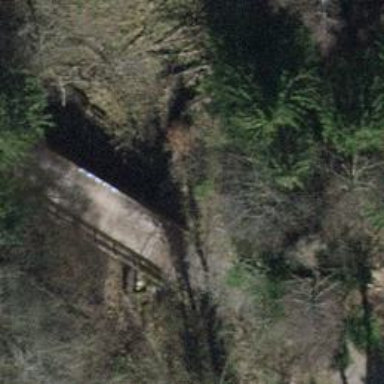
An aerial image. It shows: Footway on bridge.